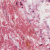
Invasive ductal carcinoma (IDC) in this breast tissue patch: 0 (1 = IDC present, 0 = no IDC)